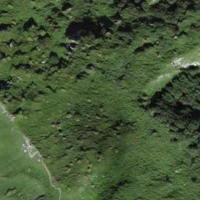
EUNIS habitat code: 41
Species observed at this site:
Dryas octopetala